Aerial crown-view tile of a tropical tree (Barro Colorado Island, Panama), acquired 20250317:
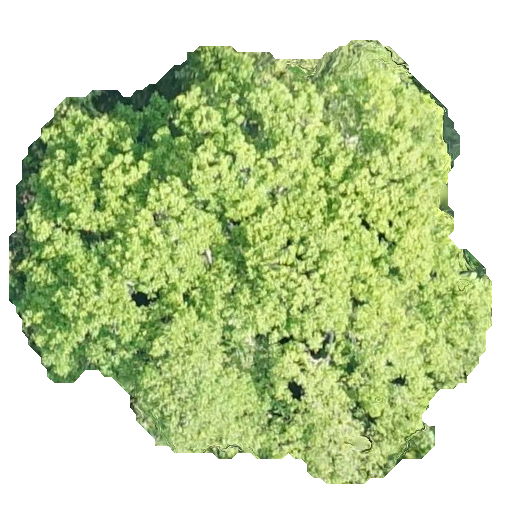
Species: Astronium graveolens
GBIF accepted scientific name: Astronium graveolens
Crown area: 236.038 m²